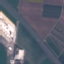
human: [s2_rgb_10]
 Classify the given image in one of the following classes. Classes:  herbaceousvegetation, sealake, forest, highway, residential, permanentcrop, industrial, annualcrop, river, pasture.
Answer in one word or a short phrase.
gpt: Highway